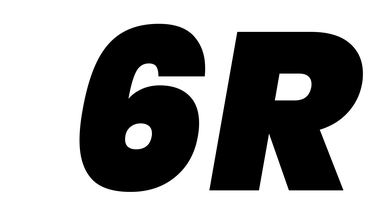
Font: Poppins-BlackItalic